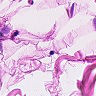
Metastatic tissue present: no